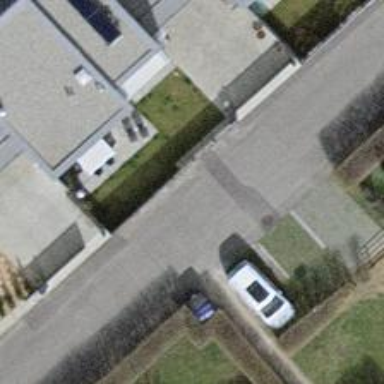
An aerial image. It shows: Living street.